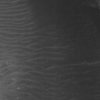
Label: not_dusty